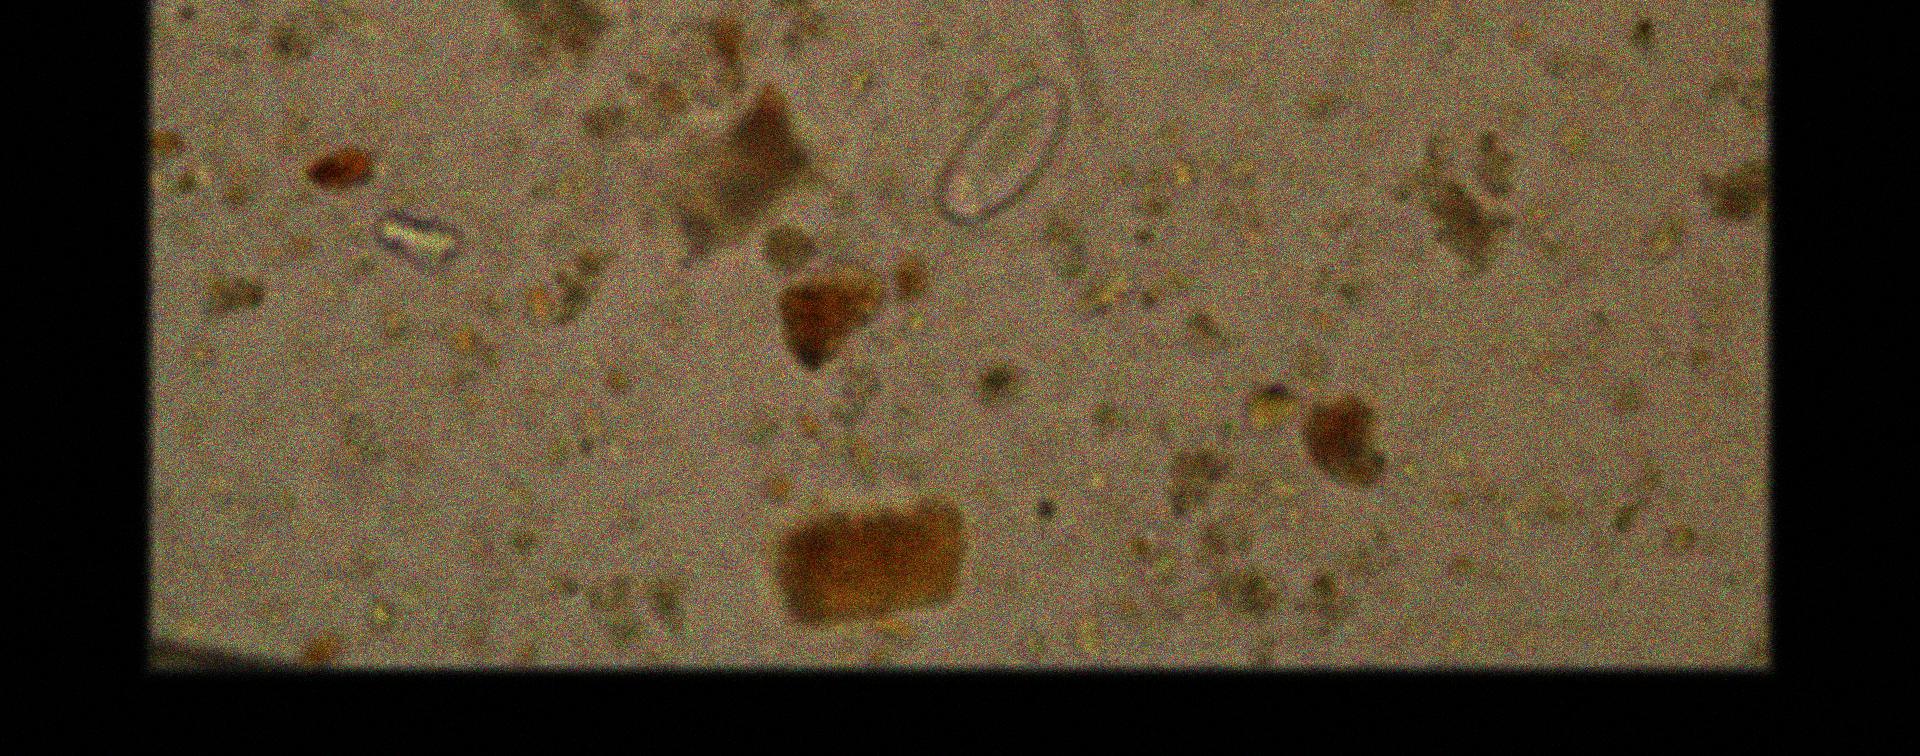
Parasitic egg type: Enterobius vermicularis